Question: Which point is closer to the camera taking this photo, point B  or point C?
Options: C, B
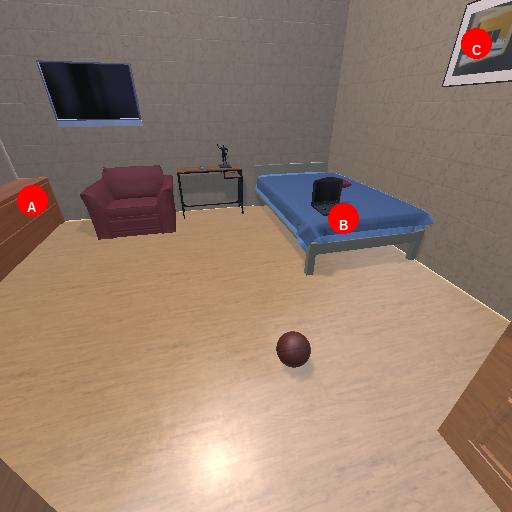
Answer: C